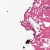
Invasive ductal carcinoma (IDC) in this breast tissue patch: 0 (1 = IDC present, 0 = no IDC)